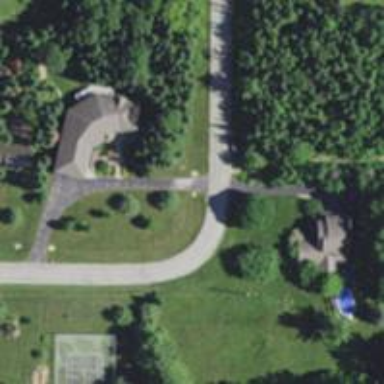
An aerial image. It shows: Residential road.